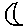
Label: moon